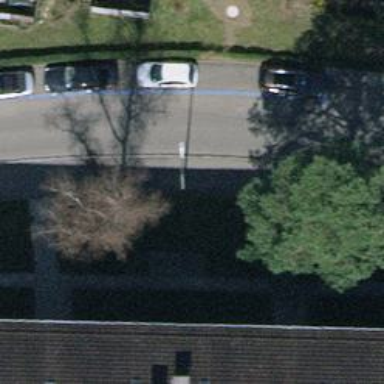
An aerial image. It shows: Urban tree adds touch of nature to the surroundings.